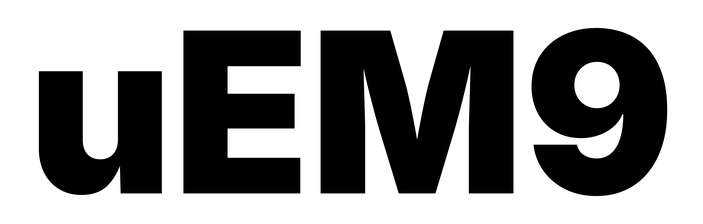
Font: Inter_Black